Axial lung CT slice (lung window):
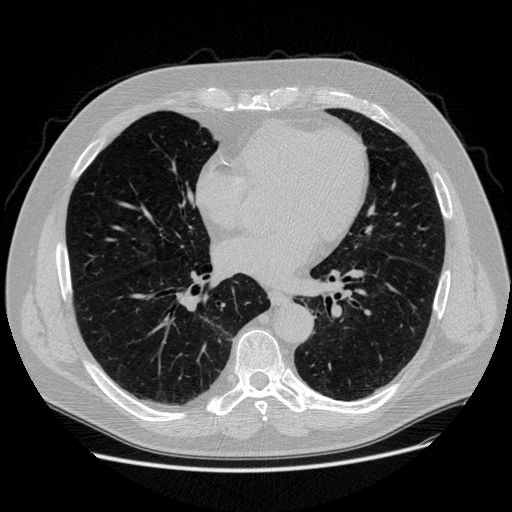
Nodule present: no